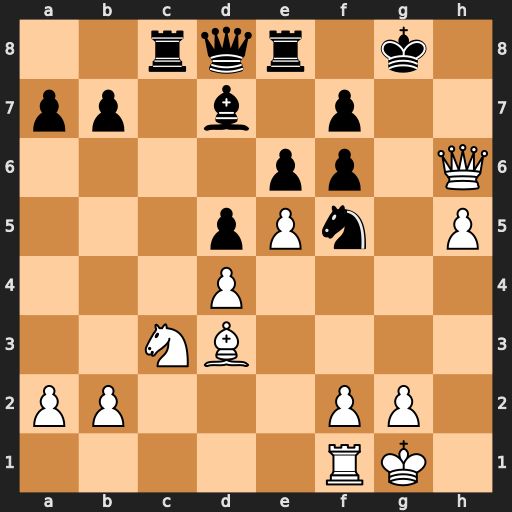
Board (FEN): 2rqr1k1/pp1b1p2/4pp1Q/3pPn1P/3P4/2NB4/PP3PP1/5RK1
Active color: w
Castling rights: -
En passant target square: -
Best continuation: Bxf5 exf5 exf6 Qxf6 Qxf6